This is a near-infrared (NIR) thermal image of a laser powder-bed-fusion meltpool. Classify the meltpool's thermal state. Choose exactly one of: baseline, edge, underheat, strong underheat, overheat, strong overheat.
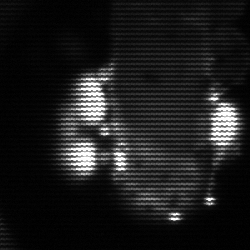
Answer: strong underheat